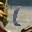
Label: 1